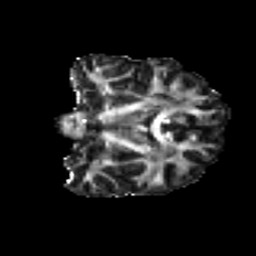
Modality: FA
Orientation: coronal
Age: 23
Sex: female
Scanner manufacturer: ge
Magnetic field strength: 3 T
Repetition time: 7.8 s
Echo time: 0.0606 s